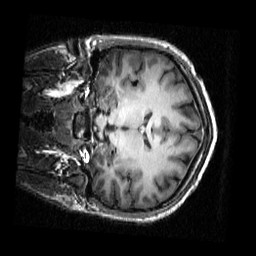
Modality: T1w
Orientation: coronal
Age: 19
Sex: male